Question: With swift5 and TableView (no TableViewController), no longer works indexPathForSelectedRow is not recognized by xcode, I don't know what has changed
'''
func tableView(_ tableView: UITableView, didSelectRowAt indexPath: IndexPath) {
performSegue(withIdentifier: "goToItems", sender: self)
}
override func prepare(for segue: UIStoryboardSegue, sender: Any?) {
let destinationVC = segue.destination as! ViewController2
if let indexPath = tableView.indexPathForSelectedRow {
destinationVC.selectedTable = dataTableWord[indexPath.row]
} else {
}
}
'''

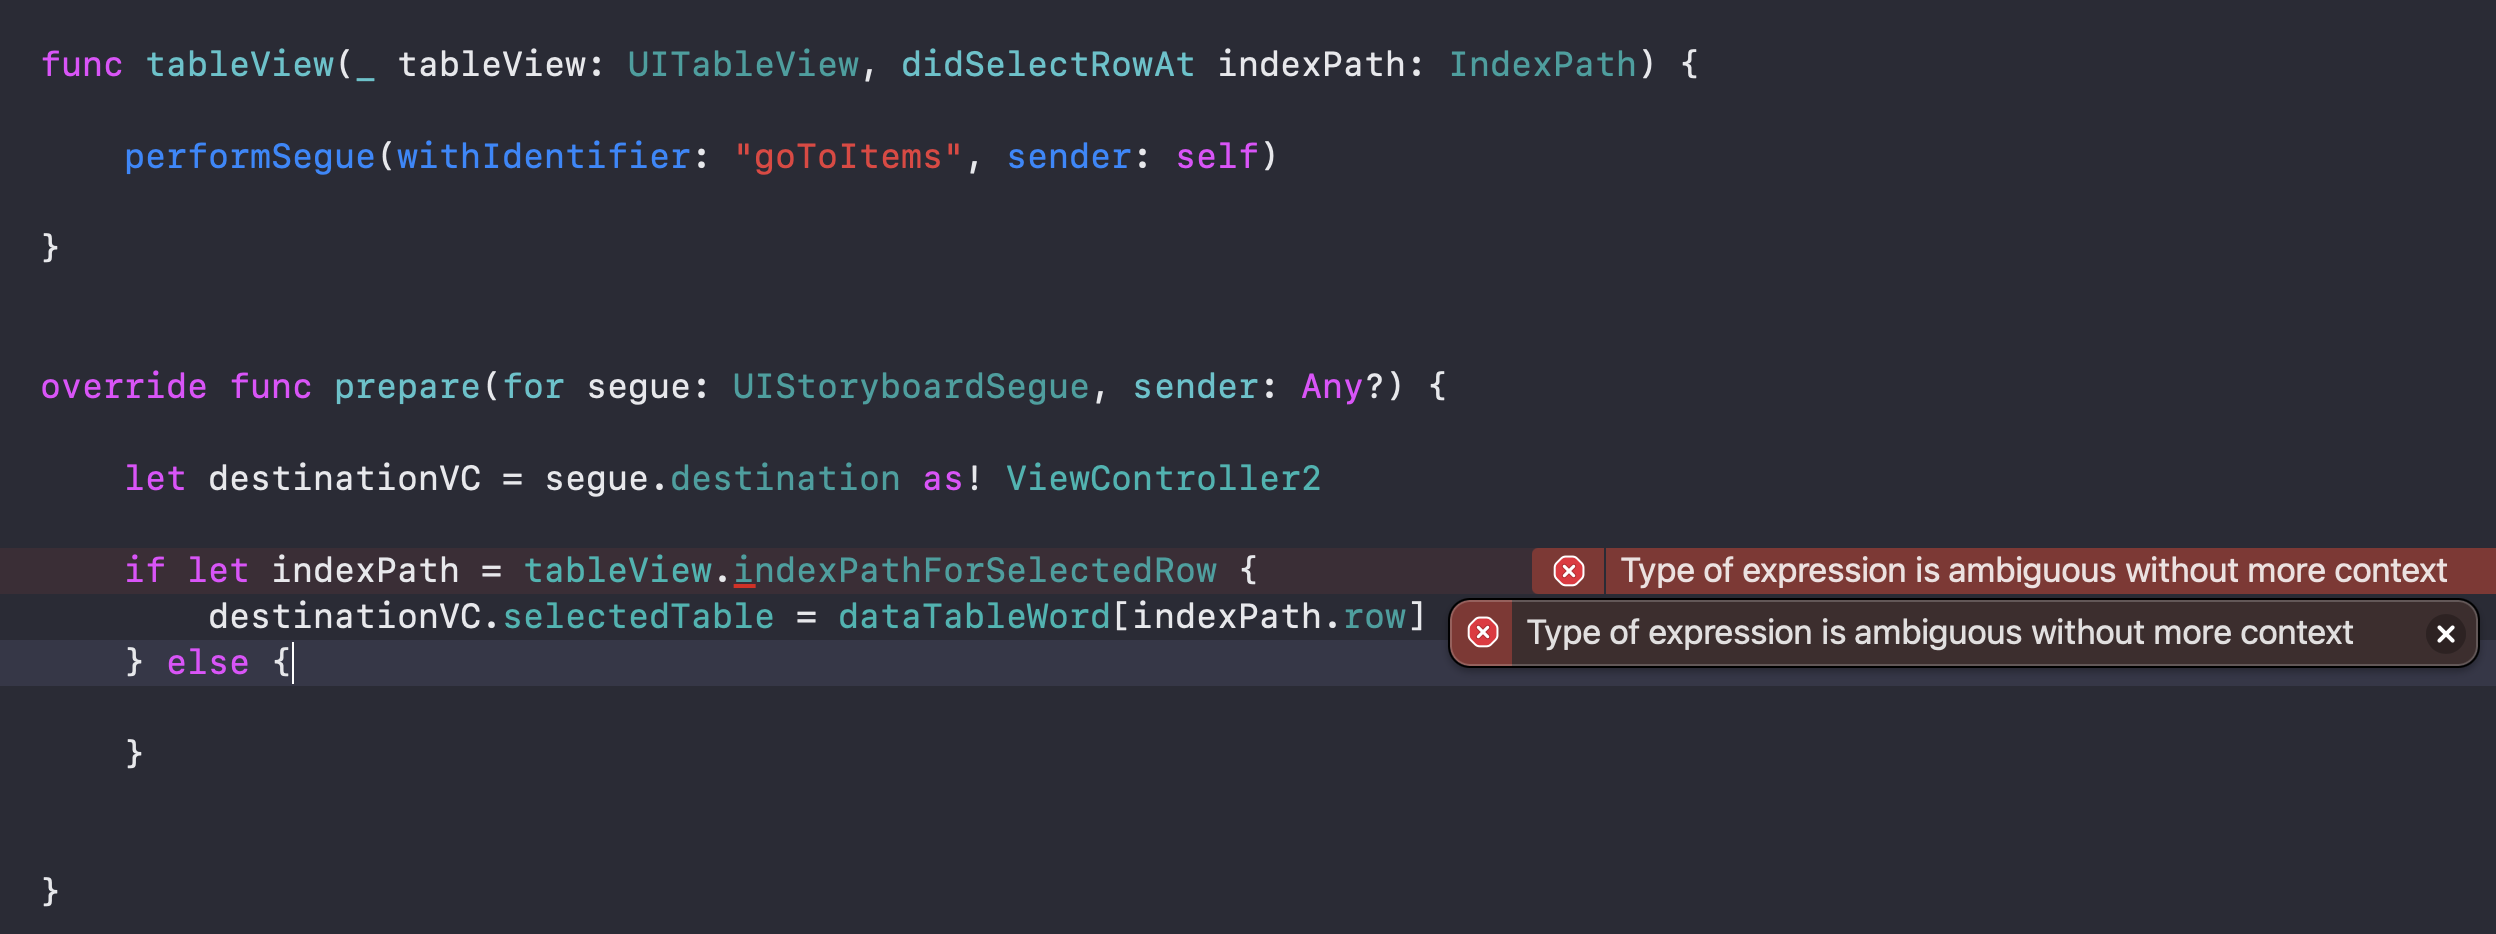
Answer: There is no change on the UITableView on swift5 or Xcode.
Make sure that you have defined your UITableView variable correctly.
Or, if you're using storyboard, remove and reconnect your tableView outlet to the UITableView object on the storyboard.